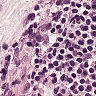
Metastatic tissue present: no